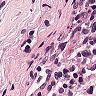
Metastatic tissue present: no